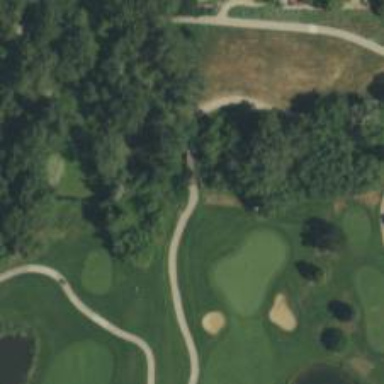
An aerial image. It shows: Service road on bridge designated as golf cart path.